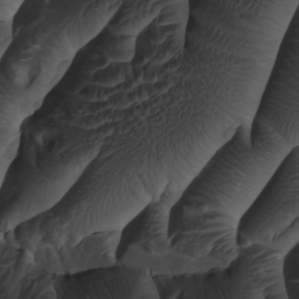
Label: non_frost